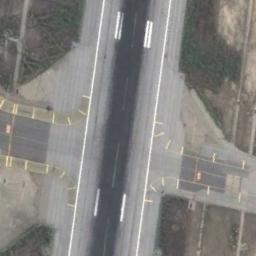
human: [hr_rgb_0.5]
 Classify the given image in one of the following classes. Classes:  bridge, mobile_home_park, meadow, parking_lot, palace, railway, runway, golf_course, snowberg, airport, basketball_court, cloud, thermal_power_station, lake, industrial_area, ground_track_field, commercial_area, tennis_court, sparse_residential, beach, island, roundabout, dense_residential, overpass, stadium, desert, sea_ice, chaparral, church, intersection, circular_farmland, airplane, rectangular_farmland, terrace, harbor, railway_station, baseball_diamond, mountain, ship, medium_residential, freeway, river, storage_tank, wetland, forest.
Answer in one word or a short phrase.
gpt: runway